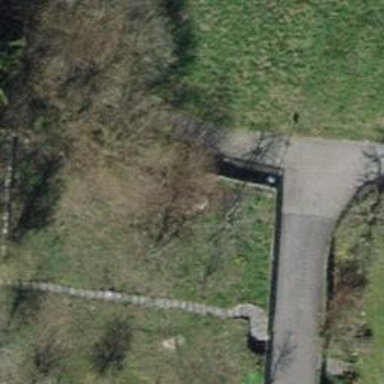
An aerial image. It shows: Path made of paving stones.